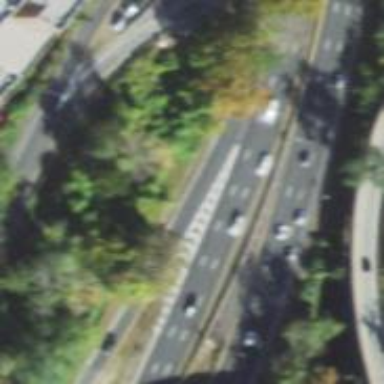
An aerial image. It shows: Asphalt surface motorway with expressway access.